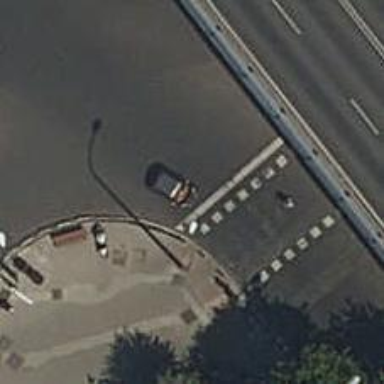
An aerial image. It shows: Road with traffic signals.